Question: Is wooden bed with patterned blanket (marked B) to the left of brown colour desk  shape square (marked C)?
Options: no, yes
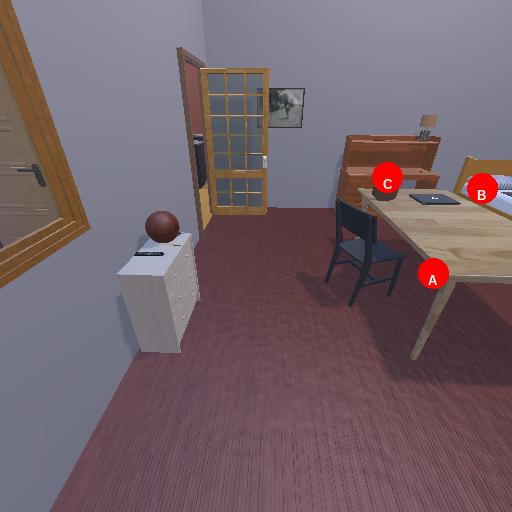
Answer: no